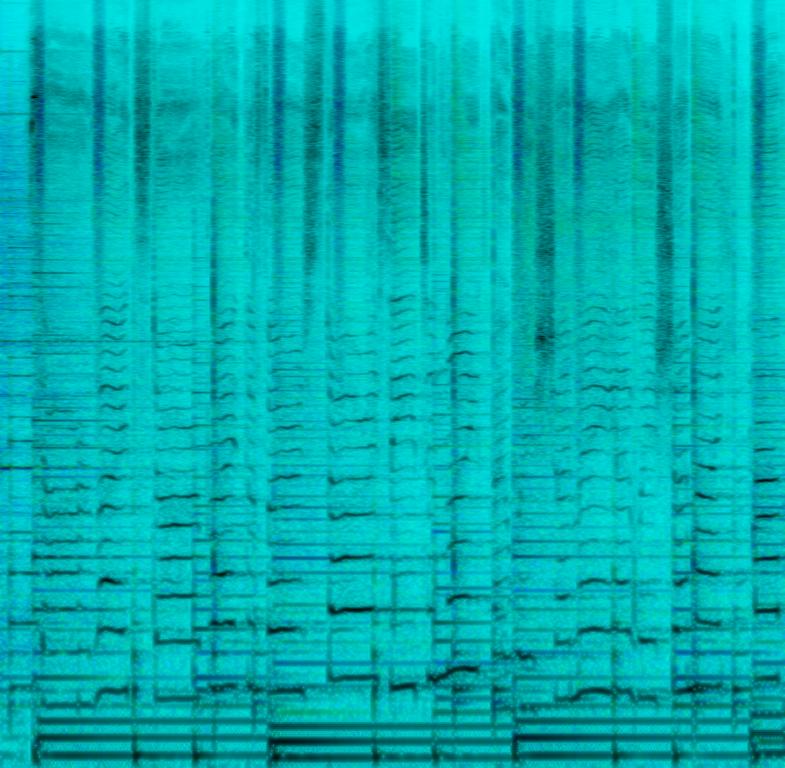
This song contains a female kid's voice singing with a little reverb and delay in her voice. An e-bass is playing a simple line along with a piano playing major chords. Panned to both sides of the speakers you can hear different percussive elements such as ride cymbal hits, shaker and bongos. Another keyboard sound is playing the main melody taking turns with the singer. Some twinkling sound adds single notes on top to round up the lullaby. This song may be playing for a kids tv-show.